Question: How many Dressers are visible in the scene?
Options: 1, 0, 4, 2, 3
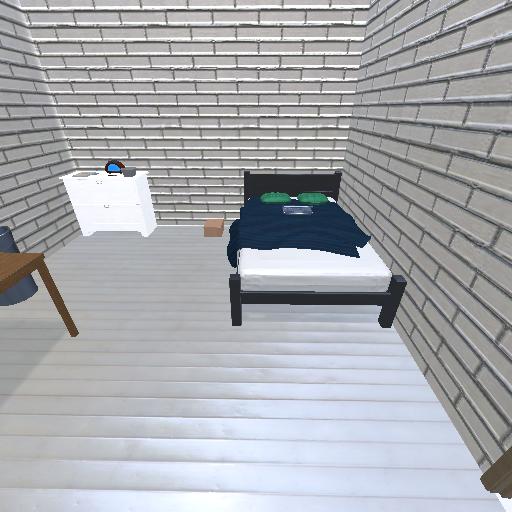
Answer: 1